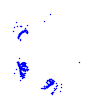
Particle: proton